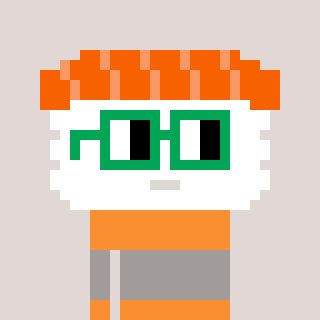
a pixel art character with square green glasses, a nigiri-shaped head and a orange-colored body on a warm background